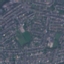
Label: Residential